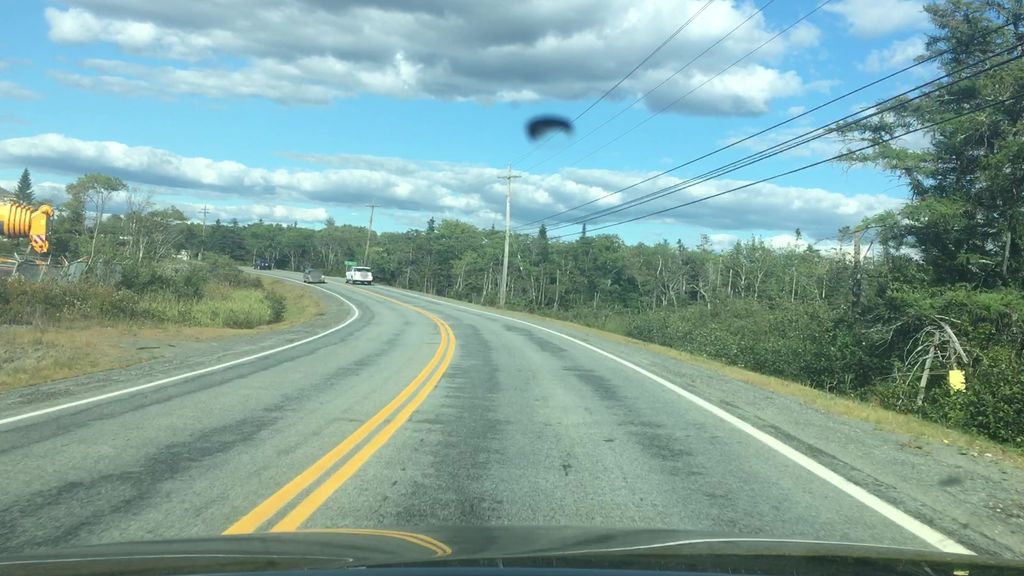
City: halifax